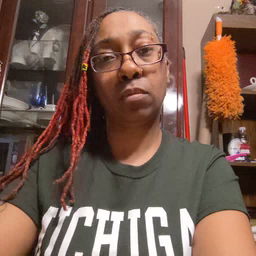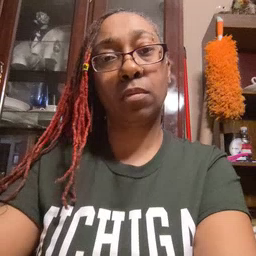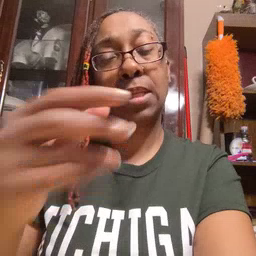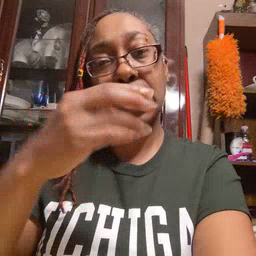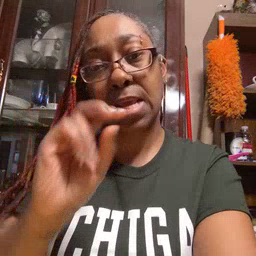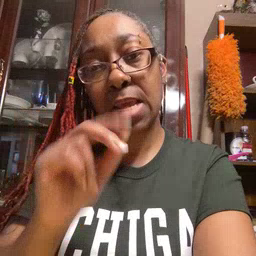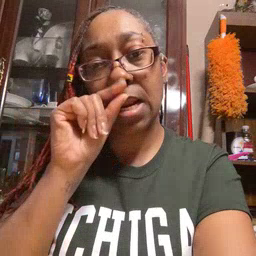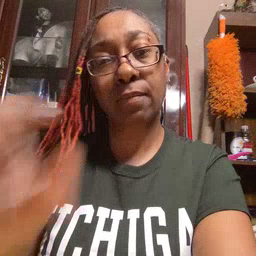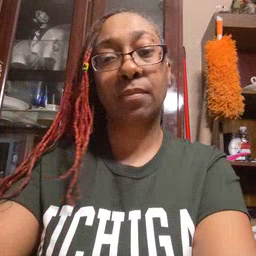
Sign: hen